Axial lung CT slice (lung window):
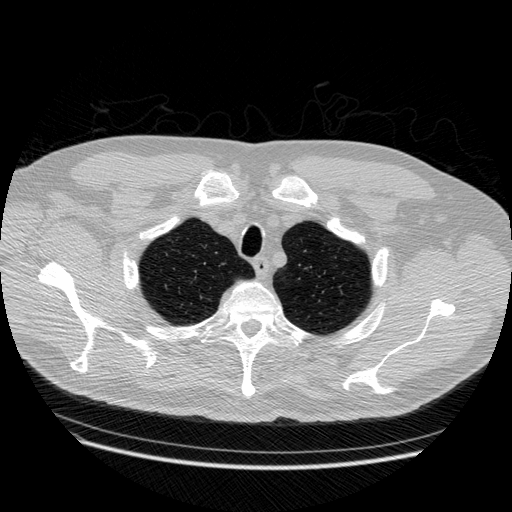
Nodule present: no